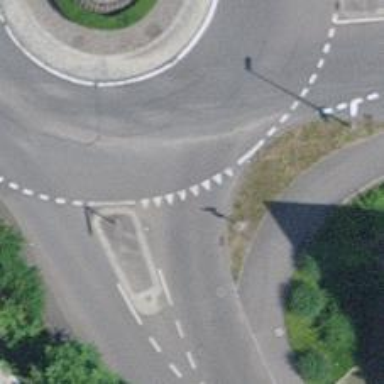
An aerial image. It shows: Road with "give way" sign.